Question:
Where can I find the settings to remove the Vertical Line in the Eclipse editor?
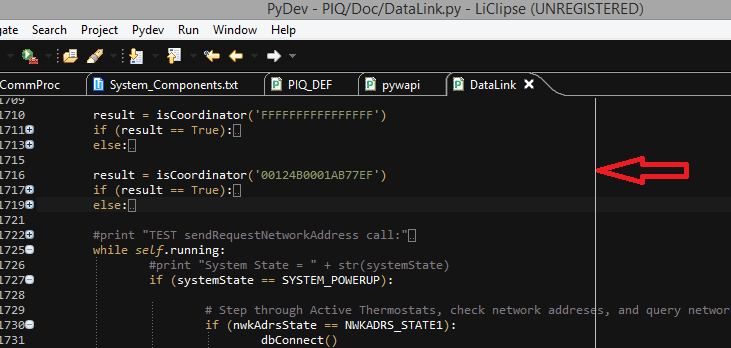
Answer: that's the margin line just change the editor settings
General -> Editors -> Text Editors -> Show Print Margin